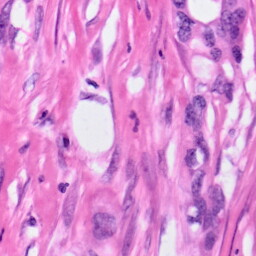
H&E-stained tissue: Pancreatic